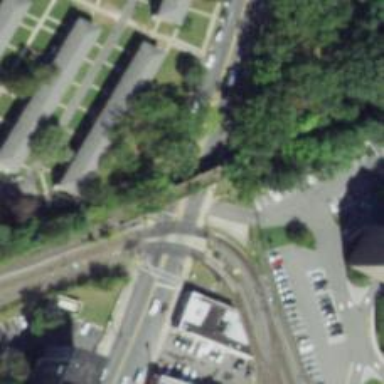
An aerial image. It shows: Light rail electrified with contact line.